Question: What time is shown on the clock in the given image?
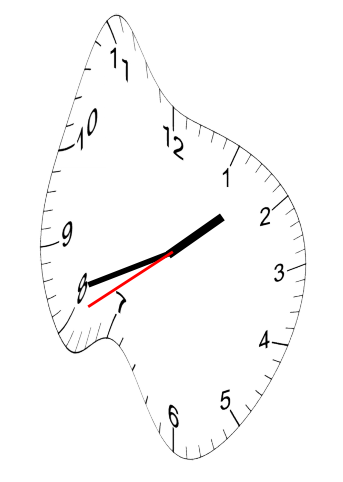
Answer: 01:41:40